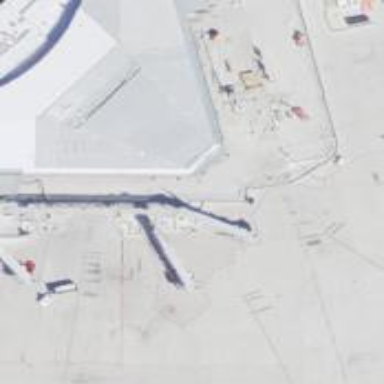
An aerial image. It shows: Airport gate.